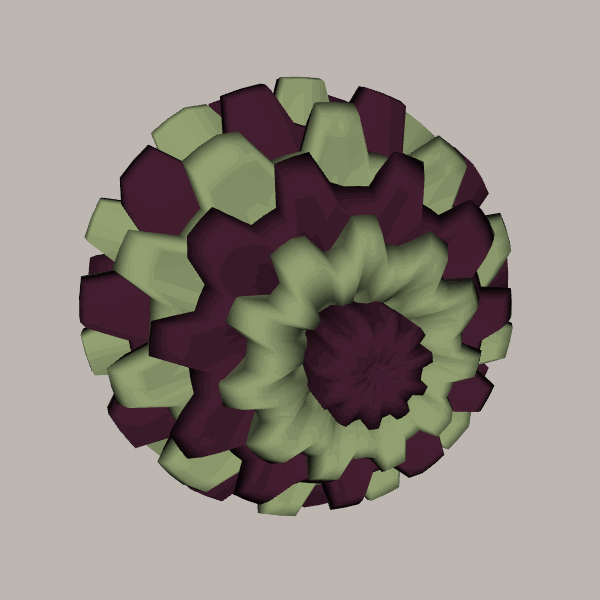
Background: light